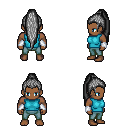
a pixel art fantasy rpg character, male body template, human, dark skin, teal sleeveless shirt, teal pants, gray extra-long topknot hairstyle, white cloth bracers, four views (front, back, left, right), 2x2 character sprite sheet, small pixel art, hard edges, no anti-aliasing